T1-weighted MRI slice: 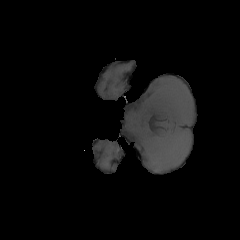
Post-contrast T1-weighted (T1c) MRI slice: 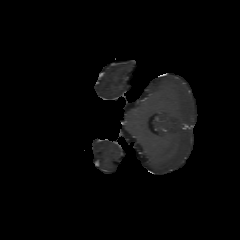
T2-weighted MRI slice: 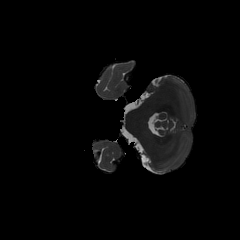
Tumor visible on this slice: no